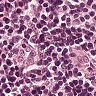
Metastatic tissue present: no